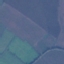
Label: Pasture